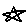
Label: star